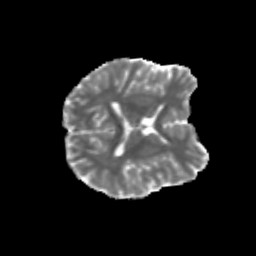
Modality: MD
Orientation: axial
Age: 19
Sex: male
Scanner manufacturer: siemens
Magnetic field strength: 3 T
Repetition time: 3.5 s
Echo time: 0.125 s